Interaction volume radius: 10 \u00c5
Interaction volume height: 20 \u00c5
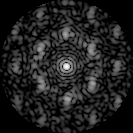
Disorder parameter: 0.6975